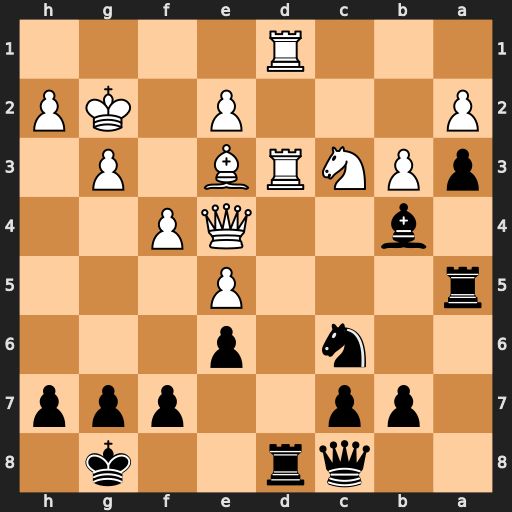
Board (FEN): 2qr2k1/1pp2ppp/2n1p3/r3P3/1b2QP2/pPNRB1P1/P3P1KP/3R4
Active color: b
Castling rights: -
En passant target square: -
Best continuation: Bxc3 Rxd8+ Nxd8